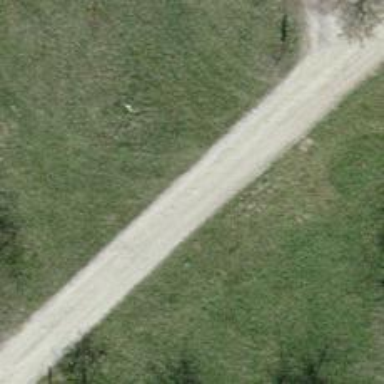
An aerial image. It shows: Track with grade2 pebblestone surface.